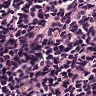
Metastatic tissue present: no